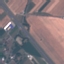
Land use / land cover: Highway